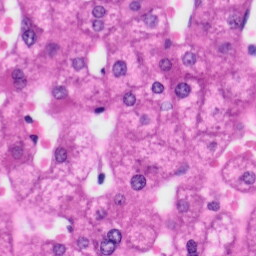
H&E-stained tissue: Liver